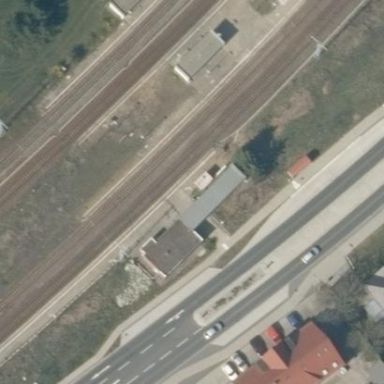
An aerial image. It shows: Train station building.